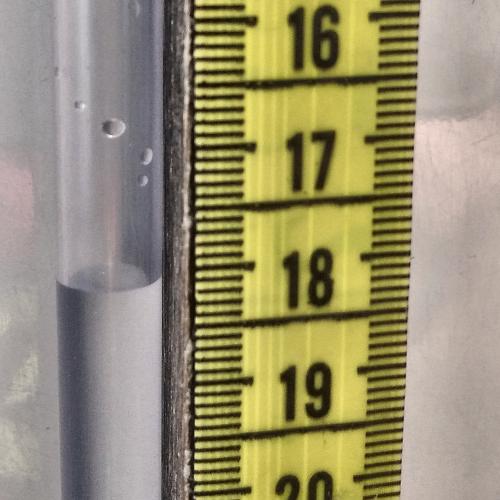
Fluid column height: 18.1 cm